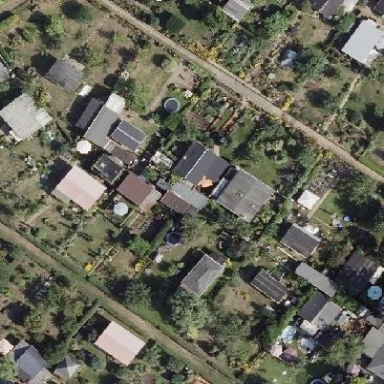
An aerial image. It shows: Plot in the allotments.